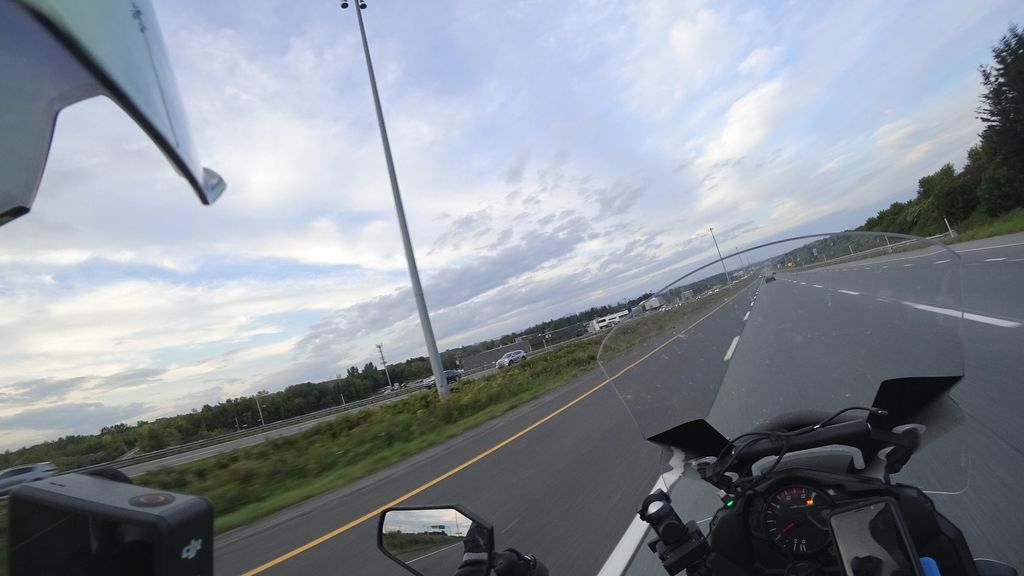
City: quebec_city